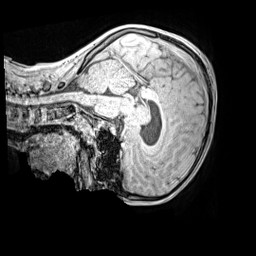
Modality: MP2RAGE
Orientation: sagittal
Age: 11
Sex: male
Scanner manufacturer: siemens
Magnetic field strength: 3 T
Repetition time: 4 s
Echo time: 0.00299 s